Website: crate-barrel
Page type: gifting
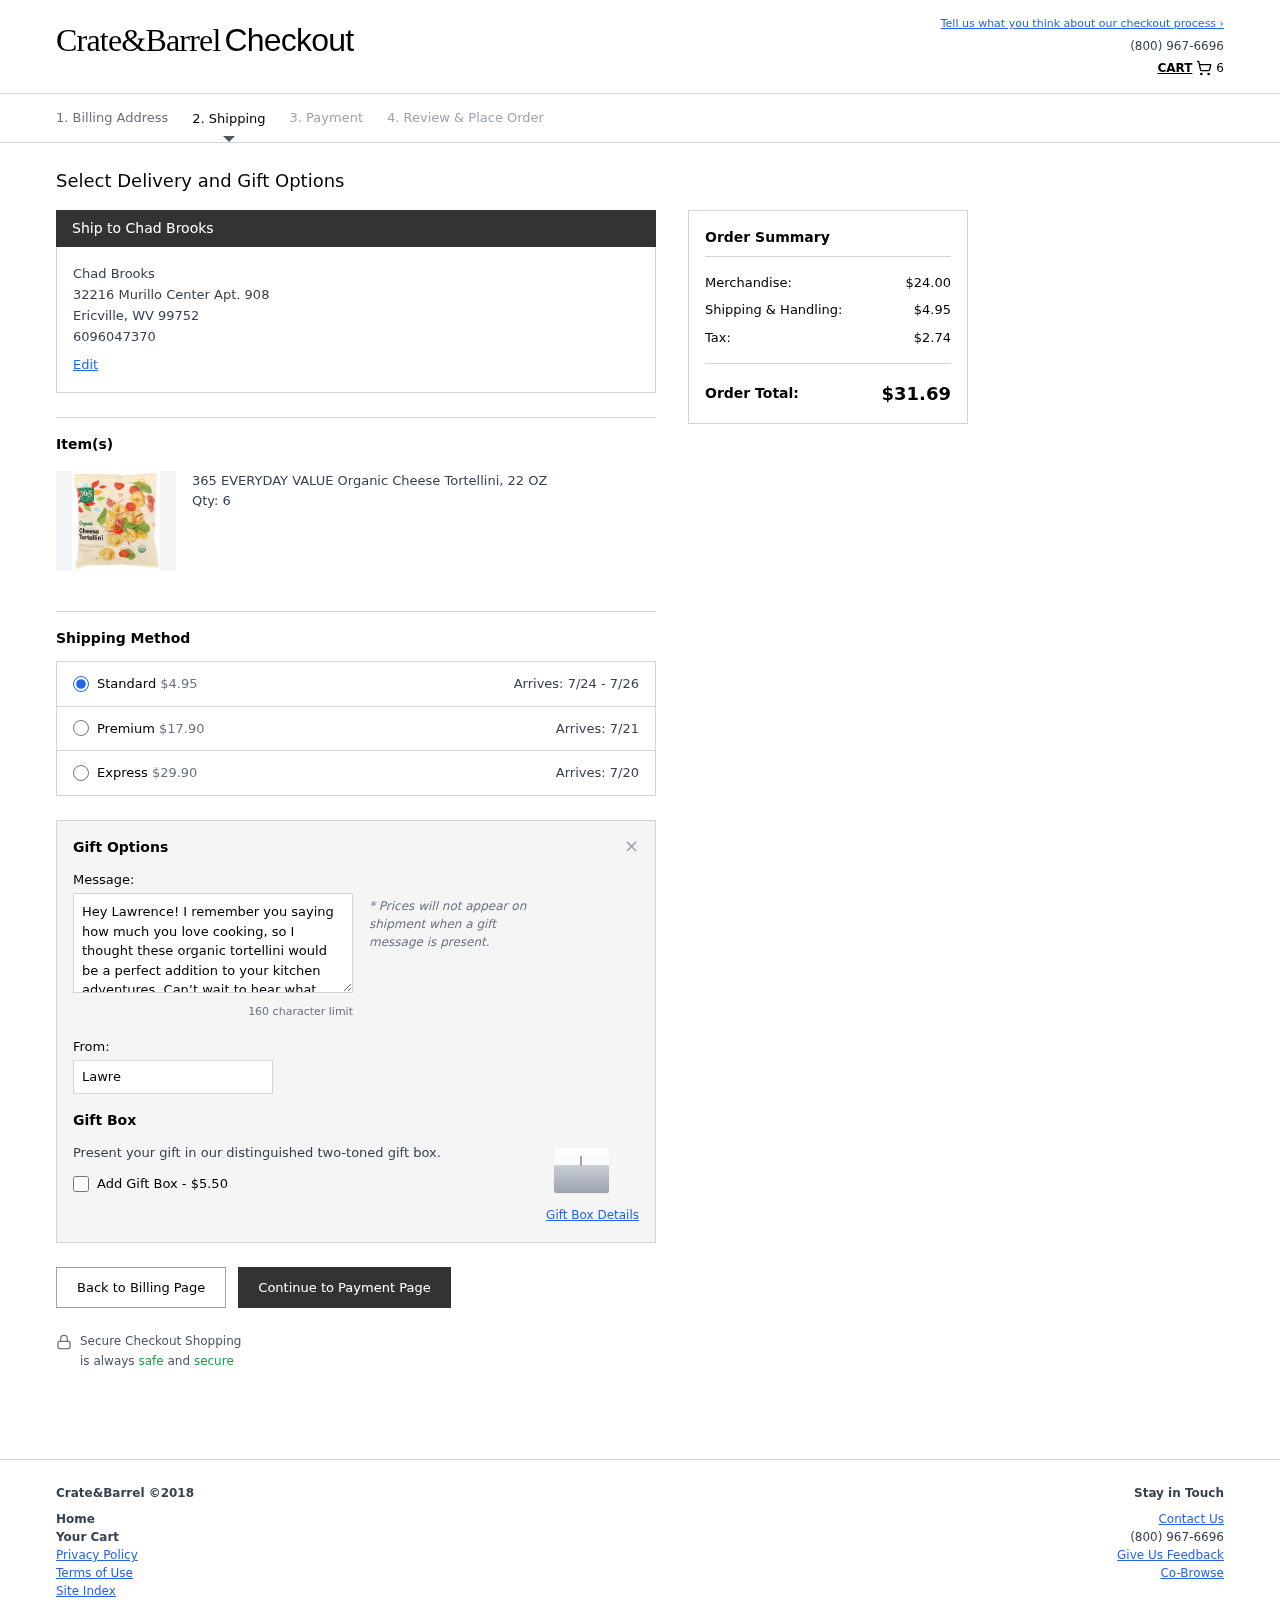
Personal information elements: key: PII_CITY
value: Ericville
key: PII_FULLNAME
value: Chad Brooks
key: PII_GIFT_FIRSTNAME
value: Lawrence
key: PII_GIFT_MESSAGE
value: Hey Lawrence! I remember you saying how much you love cooking, so I thought these organic tortellini would be a perfect addition to your kitchen adventures. Can’t wait to hear what delicious creation you whip up! Enjoy!
Chad
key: PII_PHONE
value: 6096047370
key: PII_POSTCODE
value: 99752
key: PII_STATE_ABBR
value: WV
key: PII_STREET
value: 32216 Murillo Center Apt. 908
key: PII_FULLNAME2
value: Chad Brooks
Product elements: key: PRODUCT1_NAME
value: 365 EVERYDAY VALUE Organic Cheese Tortellini, 22 OZ
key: PRODUCT1_QUANTITY
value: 6
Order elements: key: ORDER_NUM_ITEMS
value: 6
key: ORDER_SHIPPING_COST
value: $4.95
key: ORDER_DELIVERY_DATE_RANGE
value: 7/24 - 7/26
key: ORDER_PREMIUM_SHIPPING
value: $17.90
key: ORDER_PREMIUM_DATE
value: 7/21
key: ORDER_EXPRESS_SHIPPING
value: $29.90
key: ORDER_EXPRESS_DATE
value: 7/20
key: ORDER_SUBTOTAL
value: $24.00
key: ORDER_TAX
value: $2.74
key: ORDER_TOTAL
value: $31.69